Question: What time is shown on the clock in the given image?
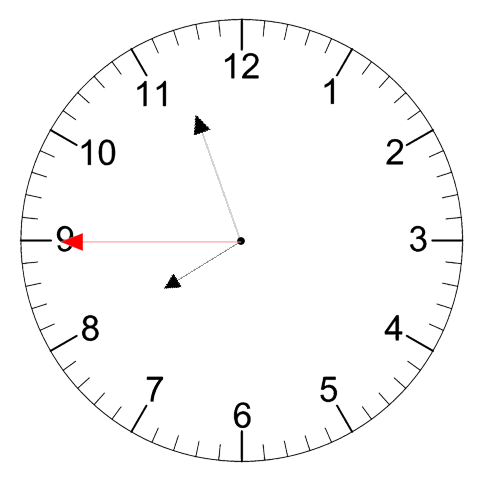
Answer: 07:56:45